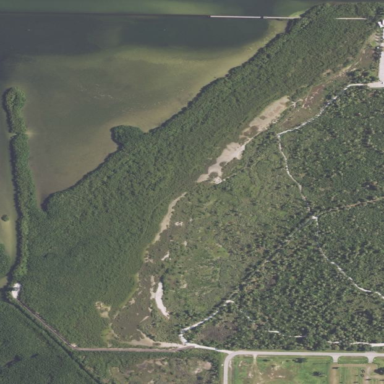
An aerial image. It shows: Wetland area dominated by mangroves.